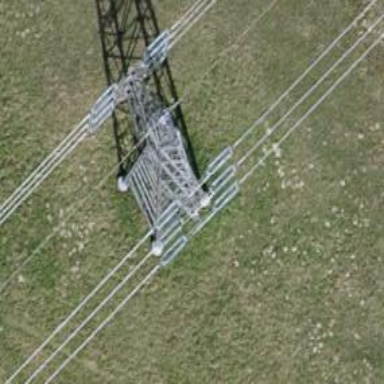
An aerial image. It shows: Power line in the image.